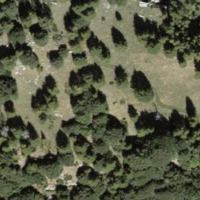
EUNIS habitat code: 41
Species observed at this site:
Grus grus